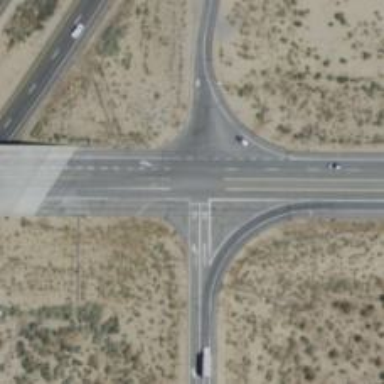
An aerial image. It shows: Stop road.